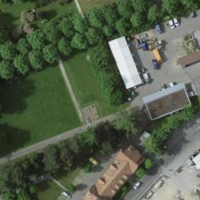
EUNIS habitat code: 53
Species observed at this site:
Salvia pratensis
Symphoricarpos albus